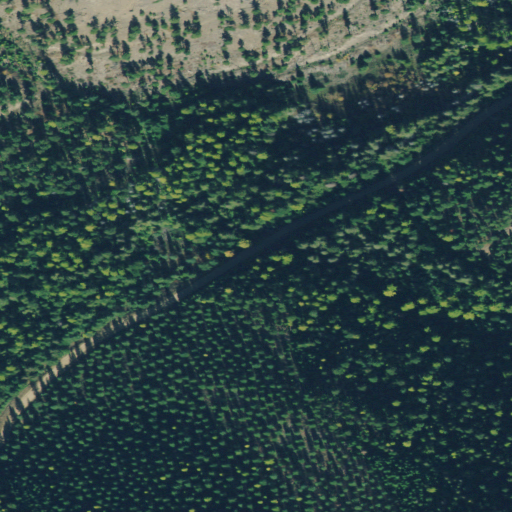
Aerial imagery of valley in Montana named East Fork Berry Gulch containing evergreen forest and shrub